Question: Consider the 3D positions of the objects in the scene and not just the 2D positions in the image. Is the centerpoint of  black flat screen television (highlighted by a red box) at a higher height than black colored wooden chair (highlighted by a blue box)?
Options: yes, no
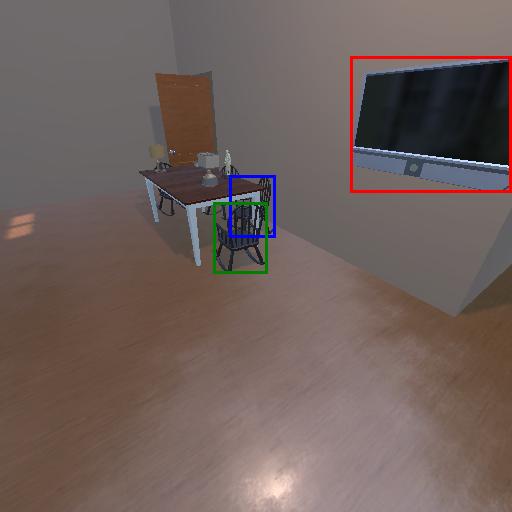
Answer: yes